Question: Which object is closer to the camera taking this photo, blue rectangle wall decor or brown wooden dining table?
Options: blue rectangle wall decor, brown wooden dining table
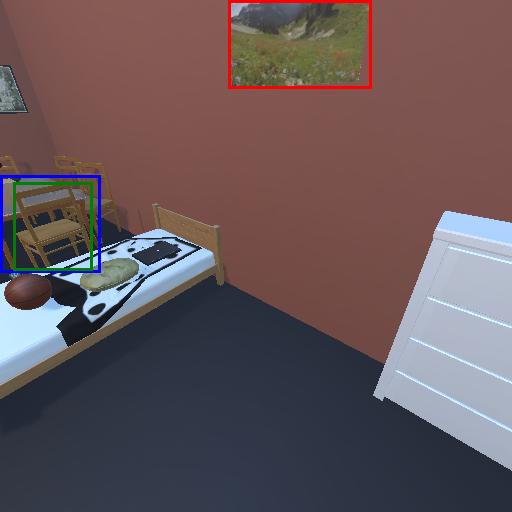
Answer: blue rectangle wall decor